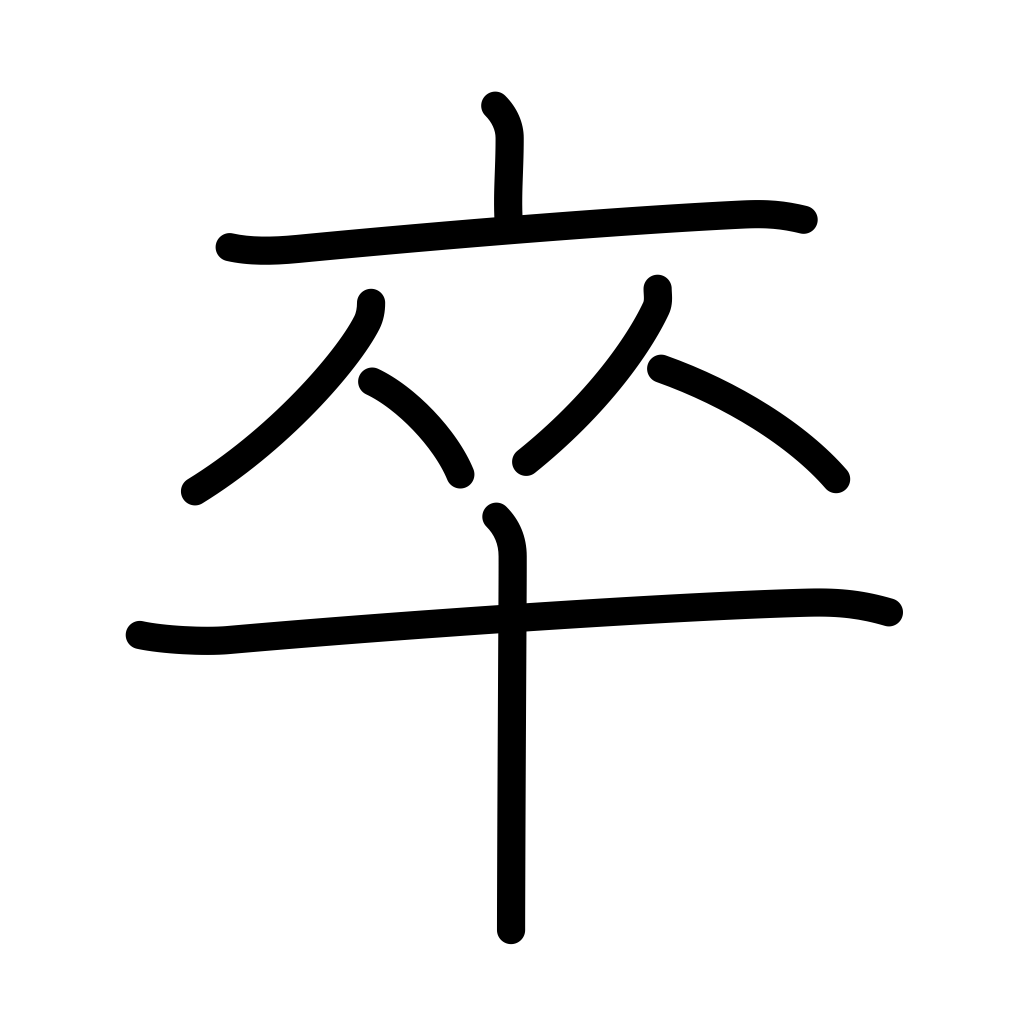
Meaning: graduate, soldier, private, die